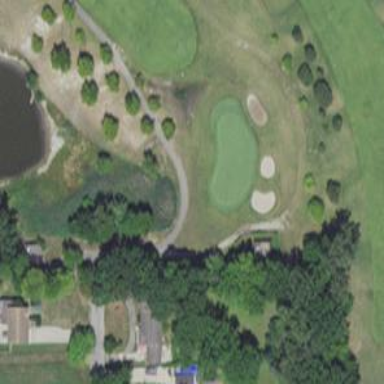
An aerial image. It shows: View of golf hole.